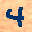
Label: 4